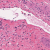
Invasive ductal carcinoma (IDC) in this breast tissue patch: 0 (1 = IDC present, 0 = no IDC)